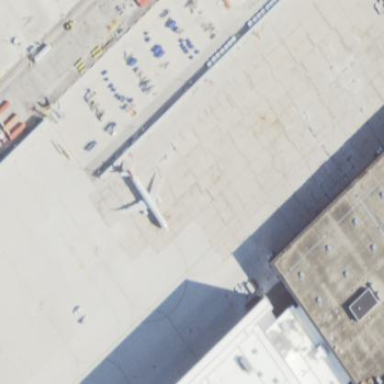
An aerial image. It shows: Apron at the airport.